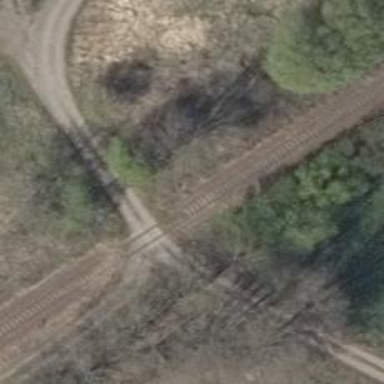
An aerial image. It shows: Railway level crossing.